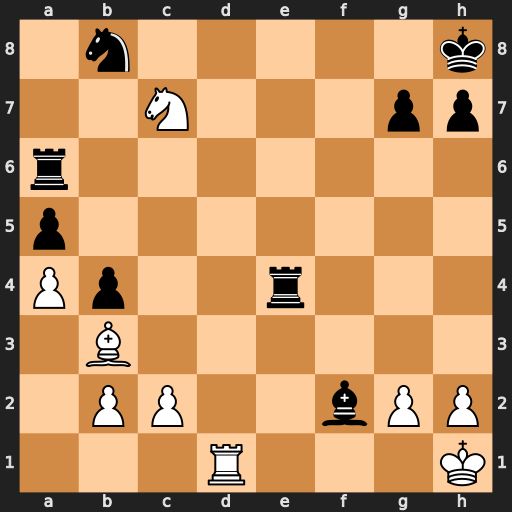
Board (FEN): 1n5k/2N3pp/r7/p7/Pp2r3/1B6/1PP2bPP/3R3K
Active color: w
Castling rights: -
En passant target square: -
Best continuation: Rd8+ Re8 Rxe8#